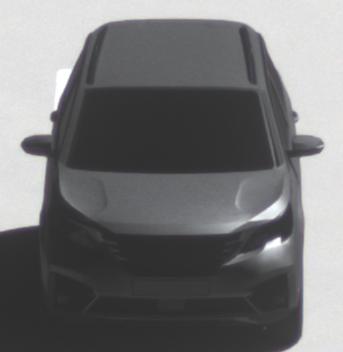
Make: Peugeot
Model: 5008 1.2 PureTech 130 Active
Detailed model: 5008 (II) (03/17 - 09/20)
Model produced from: 2017/03
Model produced until: 2018/07
Doors: 5
Color: gray
Road condition: dry road
Daytime: morning or afternoon
Contrast: high contrast